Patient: sex M, age 60
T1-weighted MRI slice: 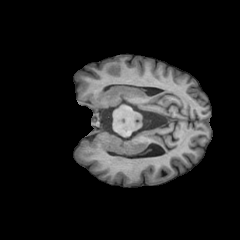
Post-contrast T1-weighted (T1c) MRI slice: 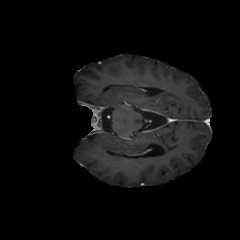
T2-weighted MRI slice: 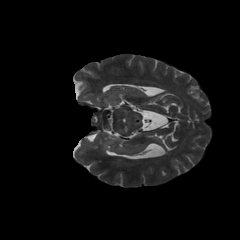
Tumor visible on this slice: no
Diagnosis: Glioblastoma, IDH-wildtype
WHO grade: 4